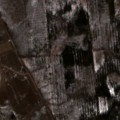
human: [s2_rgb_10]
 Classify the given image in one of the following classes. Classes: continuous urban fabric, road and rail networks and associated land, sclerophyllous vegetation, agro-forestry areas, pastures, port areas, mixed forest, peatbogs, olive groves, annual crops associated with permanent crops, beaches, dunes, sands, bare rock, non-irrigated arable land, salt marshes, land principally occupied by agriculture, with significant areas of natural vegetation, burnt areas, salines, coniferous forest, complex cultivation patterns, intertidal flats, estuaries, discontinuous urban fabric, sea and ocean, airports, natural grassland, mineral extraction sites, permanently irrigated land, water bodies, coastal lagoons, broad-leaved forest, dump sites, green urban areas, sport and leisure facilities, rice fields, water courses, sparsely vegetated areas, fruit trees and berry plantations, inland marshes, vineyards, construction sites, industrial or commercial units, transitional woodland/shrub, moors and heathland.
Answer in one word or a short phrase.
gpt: non-irrigated arable land, mixed forest, transitional woodland/shrub